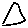
Label: triangle